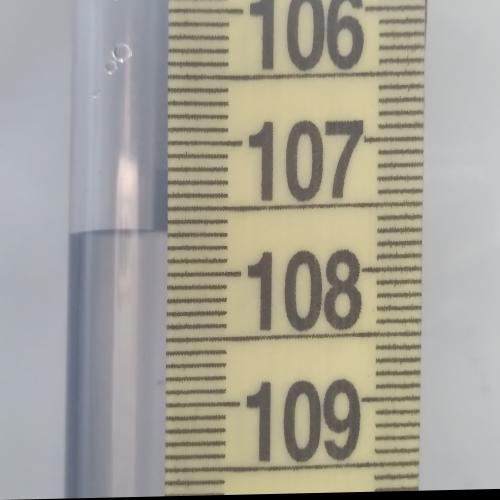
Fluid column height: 107.7 cm